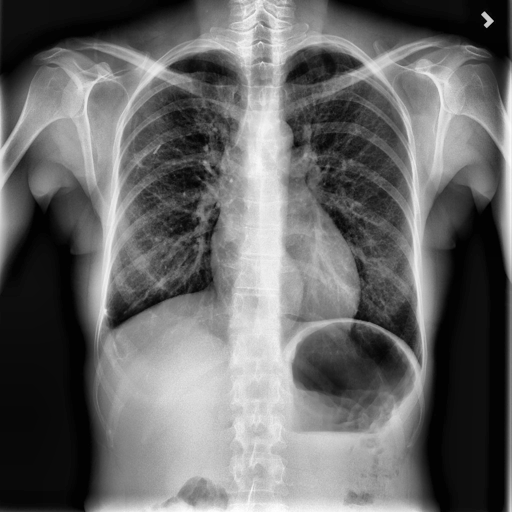
Finding: NORMAL